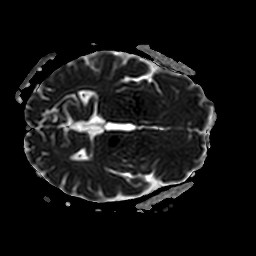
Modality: ADC
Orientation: axial
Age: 48
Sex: male
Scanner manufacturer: philips
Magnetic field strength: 3 T
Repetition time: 3.9 s
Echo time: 0.05989 s